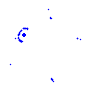
Particle: proton